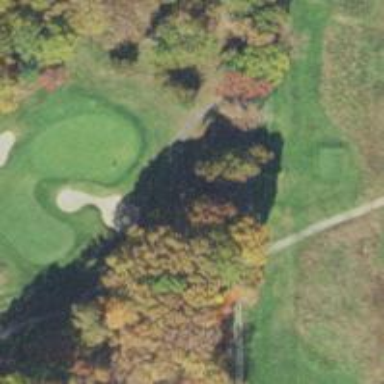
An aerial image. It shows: Golf tee.